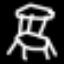
Label: chair